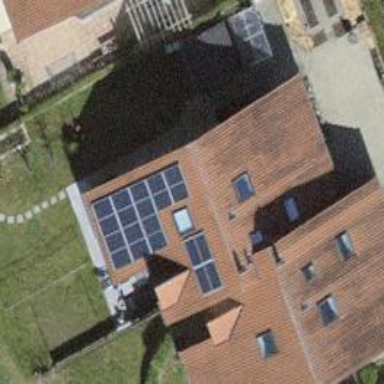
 consisting of solar photovoltaic panels."